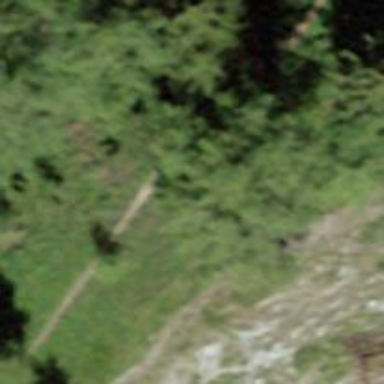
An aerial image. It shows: Ground path.